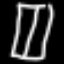
Label: pants